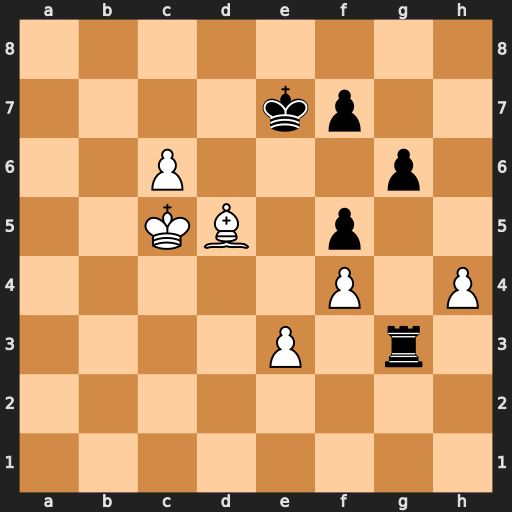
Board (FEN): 8/4kp2/2P3p1/2KB1p2/5P1P/4P1r1/8/8
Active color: w
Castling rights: -
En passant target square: -
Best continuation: c7 Kd7 Kb6 Rxe3 Bc6+ Kd6 c8=Q